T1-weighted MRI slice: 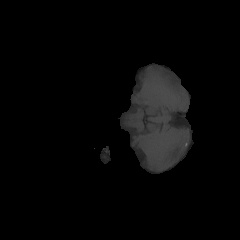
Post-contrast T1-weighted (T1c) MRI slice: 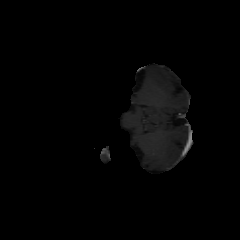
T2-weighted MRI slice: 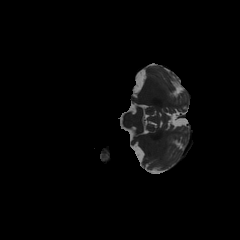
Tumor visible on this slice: no